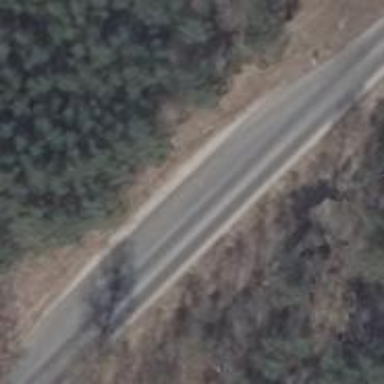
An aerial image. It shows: Passing place on the road.